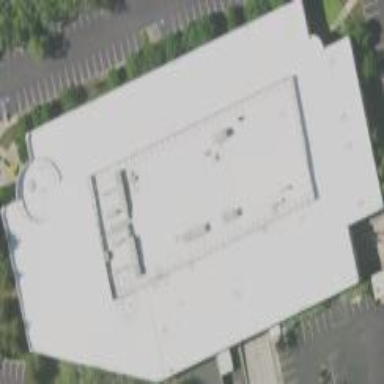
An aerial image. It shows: Office building.